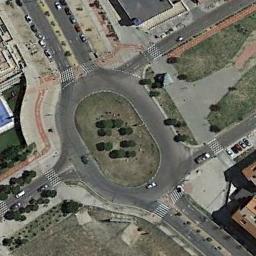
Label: roundabout